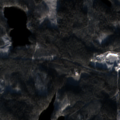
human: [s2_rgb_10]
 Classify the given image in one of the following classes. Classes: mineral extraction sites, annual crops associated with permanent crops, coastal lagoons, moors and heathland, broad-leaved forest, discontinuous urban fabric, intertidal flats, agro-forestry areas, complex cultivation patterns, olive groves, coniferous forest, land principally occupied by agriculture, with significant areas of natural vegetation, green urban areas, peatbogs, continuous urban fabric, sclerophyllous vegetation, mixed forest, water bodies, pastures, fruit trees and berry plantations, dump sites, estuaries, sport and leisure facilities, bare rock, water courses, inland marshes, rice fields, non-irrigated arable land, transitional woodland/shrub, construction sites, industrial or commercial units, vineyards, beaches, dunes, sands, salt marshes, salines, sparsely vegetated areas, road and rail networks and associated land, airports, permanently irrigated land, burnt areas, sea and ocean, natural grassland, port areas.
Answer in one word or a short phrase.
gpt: coniferous forest, mixed forest, water bodies